Question: I'm building an app with a web browser control, which contains a mobile platform-customized page. The background image on that page should automatically fit to the window. And it does when visiting the URL in the ordinary browser. But when showing the page in the web browser control it doesn't fit the web browser window.
The web browser control matches the screen size. Scripts i set to allowed on the control. The WebView for android shows the page correctly.

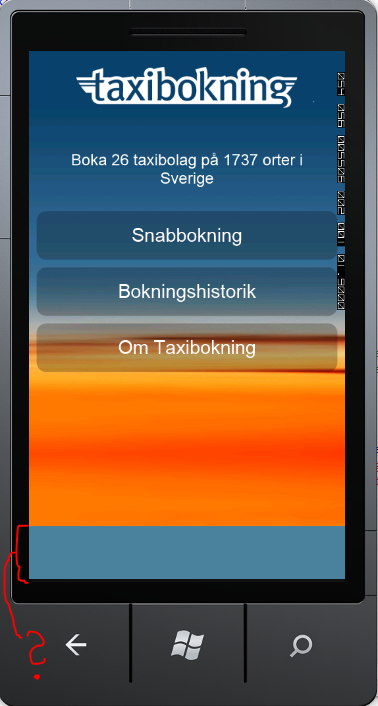
Answer: I App.xaml.cs of your App you have to comment
'''
//Application.Current.Host.Settings.EnableFrameRateCounter = true
//Application.Current.Host.Settings.EnableRedrawRegions = true
//Application.Current.Host.Settings.EnableCacheVisualization = true
'''
And you will find this in public App().